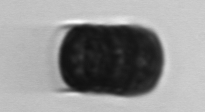
Label: Paralia_sulcata